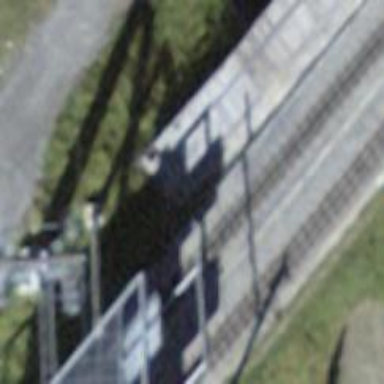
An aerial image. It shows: Railway service station.